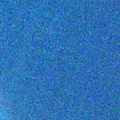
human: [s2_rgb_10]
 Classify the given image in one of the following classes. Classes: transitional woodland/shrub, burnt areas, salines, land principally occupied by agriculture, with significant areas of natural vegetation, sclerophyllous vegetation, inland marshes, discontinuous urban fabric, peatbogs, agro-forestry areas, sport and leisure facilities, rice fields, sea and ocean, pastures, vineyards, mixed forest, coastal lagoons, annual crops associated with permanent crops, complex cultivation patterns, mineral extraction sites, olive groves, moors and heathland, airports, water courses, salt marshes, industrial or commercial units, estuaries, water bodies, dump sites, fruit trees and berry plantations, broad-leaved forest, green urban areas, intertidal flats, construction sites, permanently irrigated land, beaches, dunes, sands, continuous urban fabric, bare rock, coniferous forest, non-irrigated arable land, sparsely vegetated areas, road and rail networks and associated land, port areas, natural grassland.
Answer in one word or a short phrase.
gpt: sea and ocean